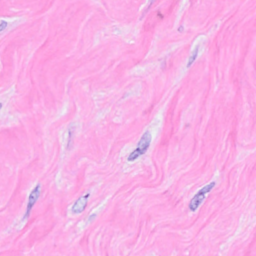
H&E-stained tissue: Breast